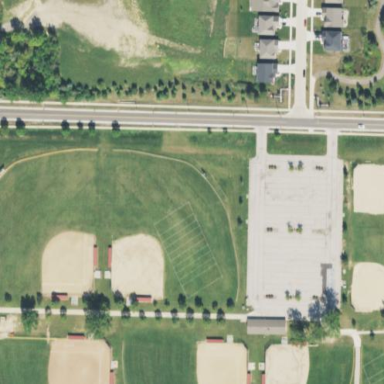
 designed for leisure and sports activities."